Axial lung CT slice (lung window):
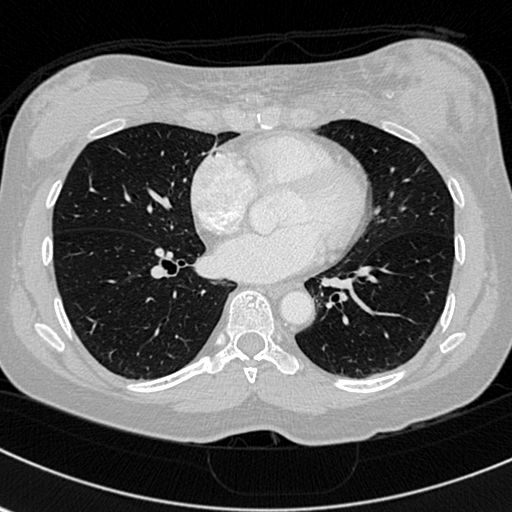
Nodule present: no